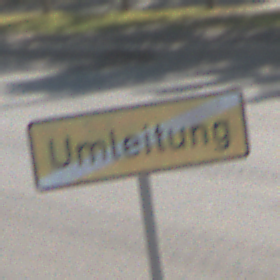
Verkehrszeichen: EndeDerUmleitungsankuendigung
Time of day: Midday
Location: Outdoor (Urban)
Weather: Clear
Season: NotSpecified
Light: Natural